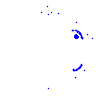
Particle: pion